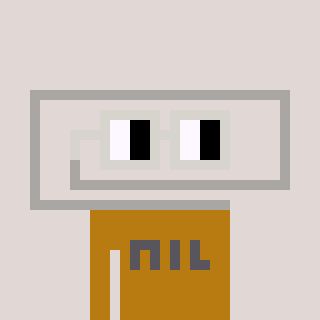
a pixel art character with square light gray glasses, a paperclip-shaped head and a gold-colored body on a warm background